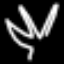
Label: leaf